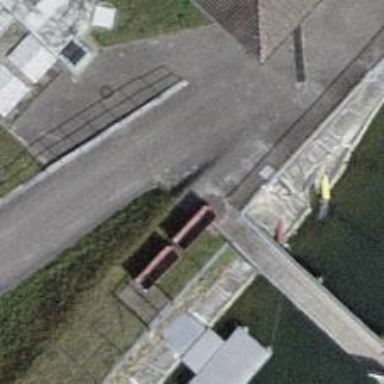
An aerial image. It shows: Man-made pier.